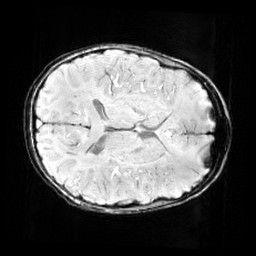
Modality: SWI
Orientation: axial
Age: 10
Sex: male
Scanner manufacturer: siemens
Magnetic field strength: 3 T
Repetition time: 0.027 s
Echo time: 0.02 s